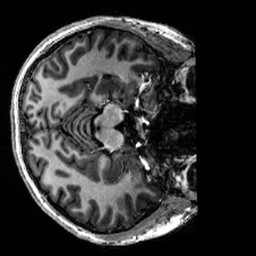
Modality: T1w
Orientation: axial
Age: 31
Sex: female
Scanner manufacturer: siemens
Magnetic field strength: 6.98 T
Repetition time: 6 s
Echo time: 0.00299 s